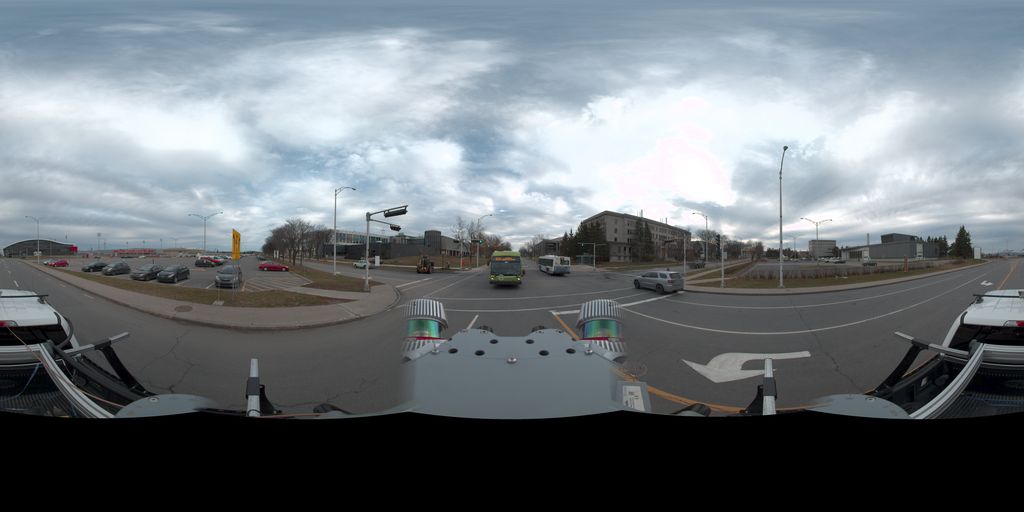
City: quebec_city